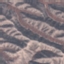
Land use / land cover class: HerbaceousVegetation